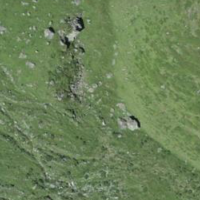
EUNIS habitat code: 26
Species observed at this site:
Chamaenerion dodonaei